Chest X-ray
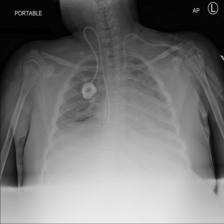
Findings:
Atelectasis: negative
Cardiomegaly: positive
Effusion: negative
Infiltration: negative
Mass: negative
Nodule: negative
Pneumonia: negative
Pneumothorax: negative
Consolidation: negative
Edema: negative
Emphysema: negative
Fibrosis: negative
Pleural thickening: negative
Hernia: negative